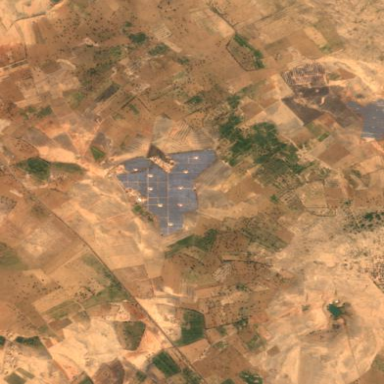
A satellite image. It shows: Industrial area with solar power plant. The plant generates electricity using photovoltaic panels.